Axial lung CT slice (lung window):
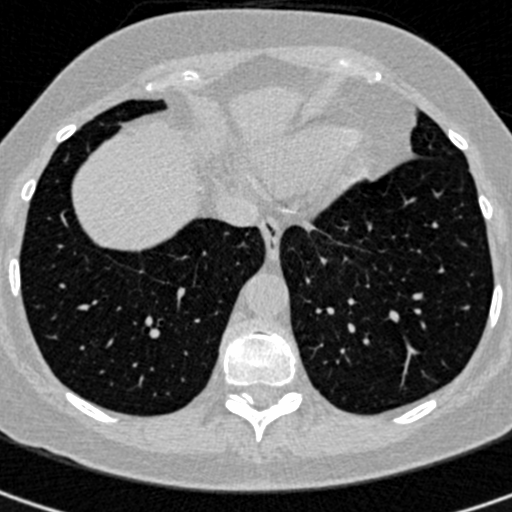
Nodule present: no